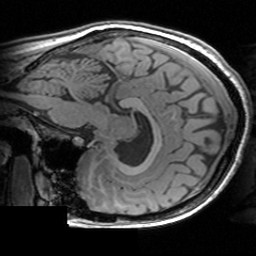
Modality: T1w
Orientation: sagittal
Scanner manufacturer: siemens
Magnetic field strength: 3 T
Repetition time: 1.63 s
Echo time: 0.00311 s